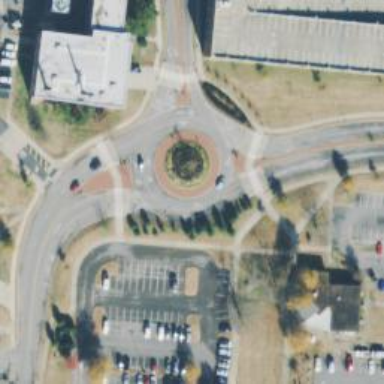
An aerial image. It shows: Residential road with asphalt surface leading to roundabout.